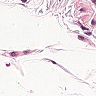
Metastatic tissue present: no